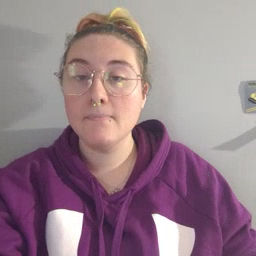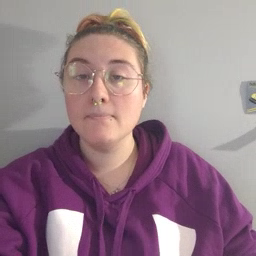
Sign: same